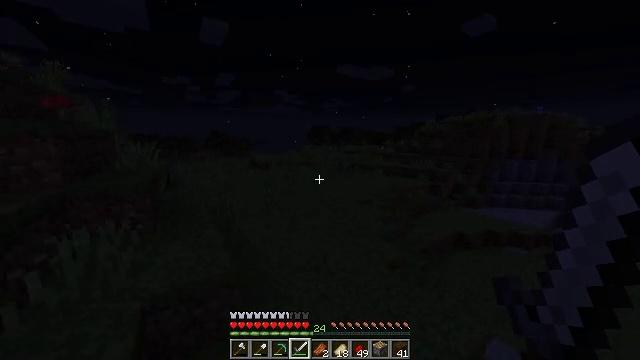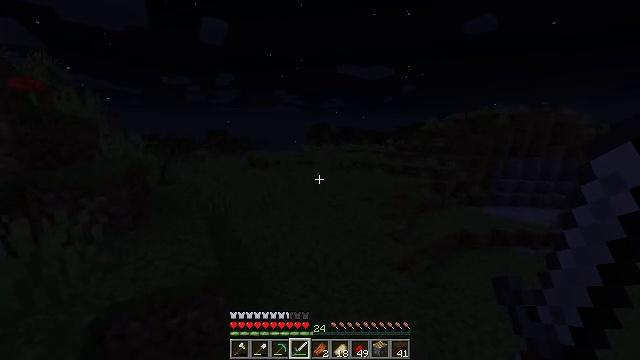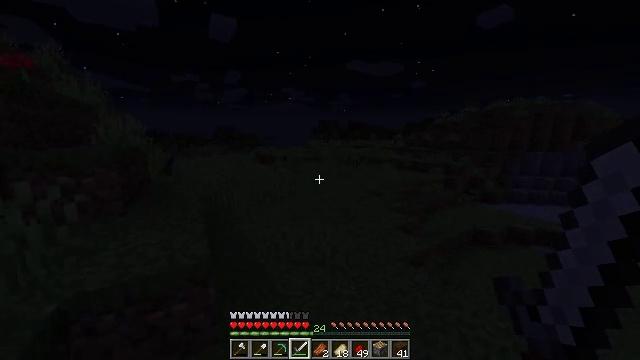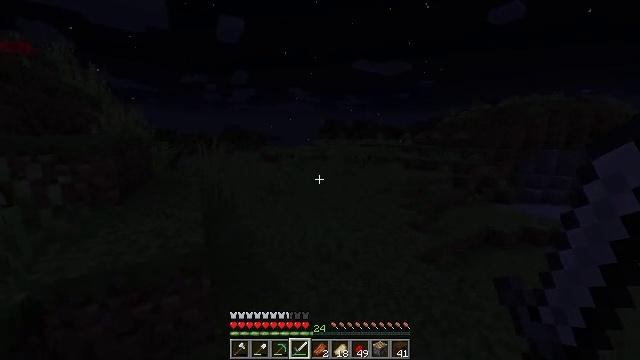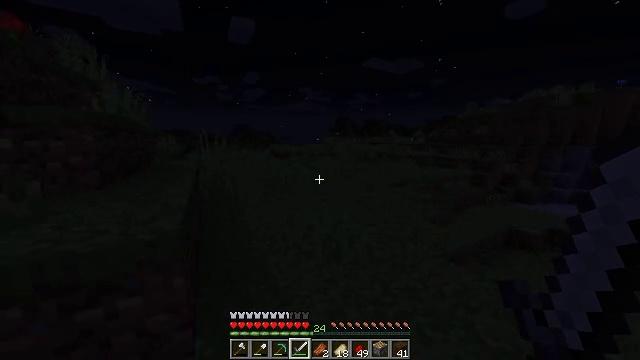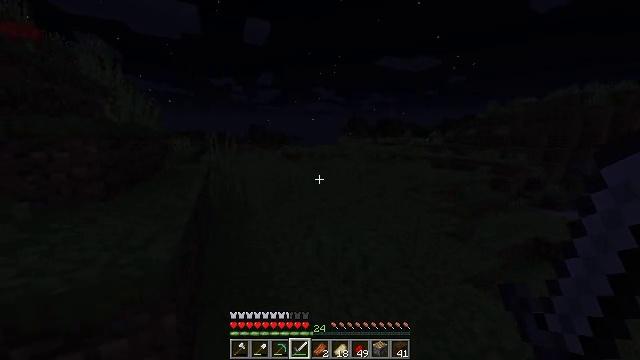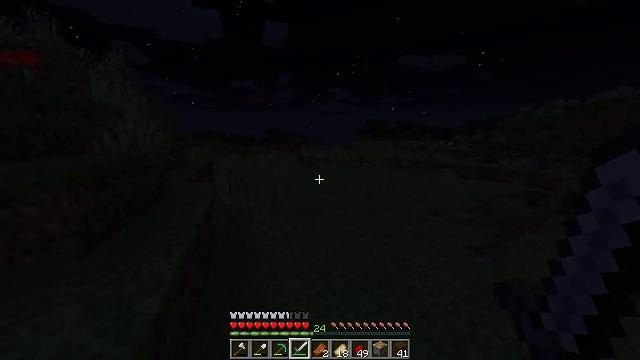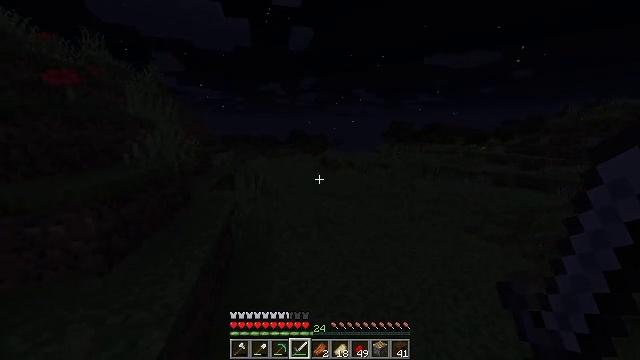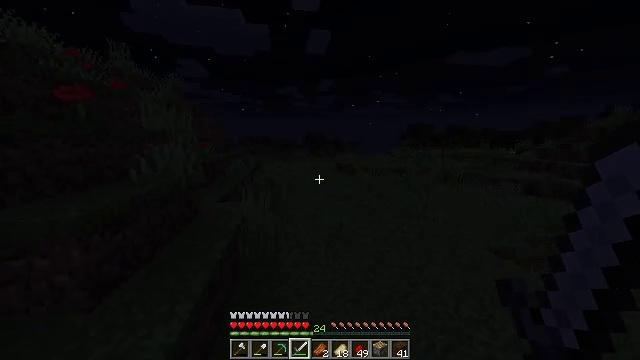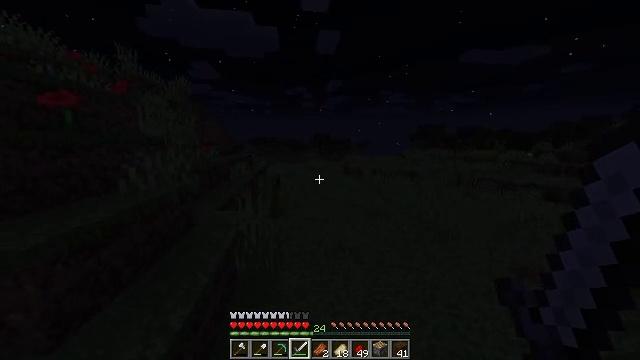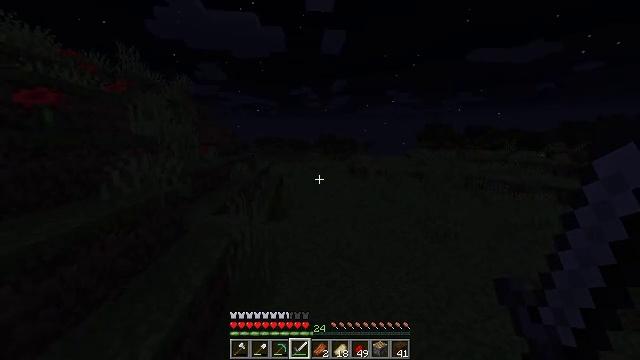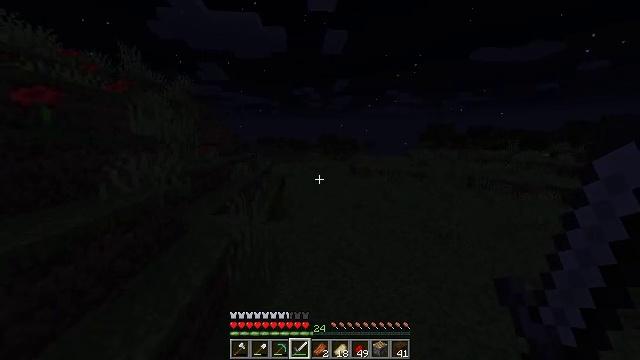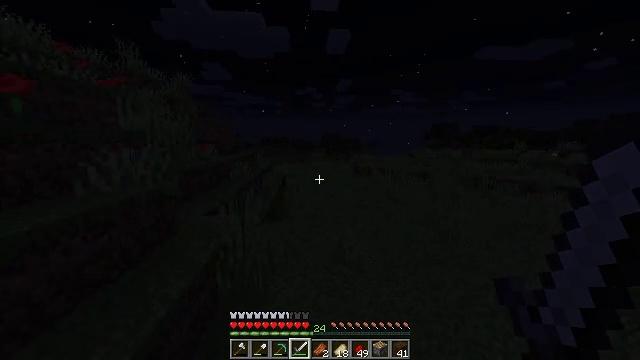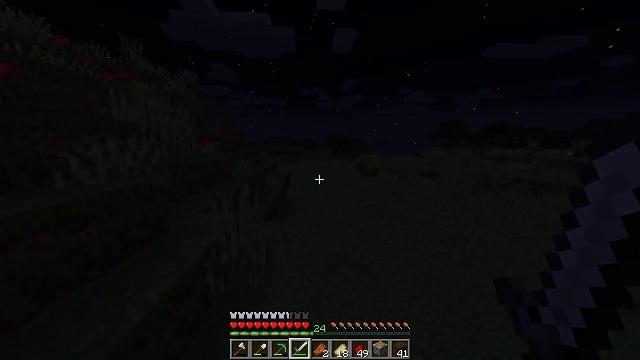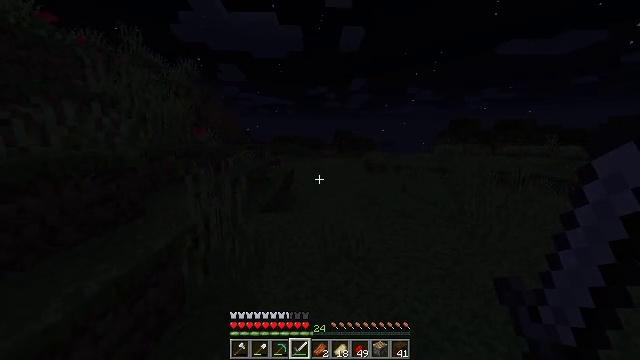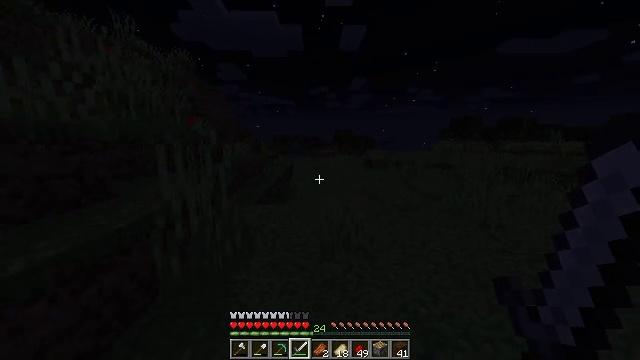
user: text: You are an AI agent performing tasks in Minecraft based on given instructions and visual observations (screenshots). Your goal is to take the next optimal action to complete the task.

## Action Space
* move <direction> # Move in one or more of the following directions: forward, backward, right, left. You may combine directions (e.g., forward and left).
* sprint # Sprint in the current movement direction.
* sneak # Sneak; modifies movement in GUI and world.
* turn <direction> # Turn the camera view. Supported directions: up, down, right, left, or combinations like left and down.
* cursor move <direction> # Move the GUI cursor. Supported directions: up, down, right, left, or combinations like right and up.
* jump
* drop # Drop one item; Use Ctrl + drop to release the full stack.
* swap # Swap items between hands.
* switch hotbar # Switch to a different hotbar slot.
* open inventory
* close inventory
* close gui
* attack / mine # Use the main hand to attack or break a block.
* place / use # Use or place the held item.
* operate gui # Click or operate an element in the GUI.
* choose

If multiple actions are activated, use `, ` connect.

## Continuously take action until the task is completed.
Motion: motion action
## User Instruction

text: Hunt mobs.
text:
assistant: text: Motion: move forward, jump
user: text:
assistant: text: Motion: move forward, turn left, jump
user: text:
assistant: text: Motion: move forward, sprint, turn left, jump
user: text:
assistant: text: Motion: move forward, sprint, turn left, jump
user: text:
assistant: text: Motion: move forward, sprint, turn left, jump
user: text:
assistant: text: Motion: move forward, sprint, turn left, jump
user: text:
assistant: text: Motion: move forward, sprint, turn left, jump
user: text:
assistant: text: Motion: move forward, sprint, turn left, jump
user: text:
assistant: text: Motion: move forward, turn left, jump
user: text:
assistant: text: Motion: move forward, turn left, jump
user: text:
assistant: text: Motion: move forward, jump
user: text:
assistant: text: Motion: move forward, jump
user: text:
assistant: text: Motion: move forward, turn left, jump
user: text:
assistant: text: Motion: move forward, turn left, jump
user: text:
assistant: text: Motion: move forward, jump
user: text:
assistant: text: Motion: move forward, sprint, jump
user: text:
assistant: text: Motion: move forward, sprint, jump
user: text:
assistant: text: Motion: move forward, sprint, jump
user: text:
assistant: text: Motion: move forward, sprint, jump
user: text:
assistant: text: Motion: move forward, sprint, jump
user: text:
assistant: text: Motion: move forward, sprint, jump
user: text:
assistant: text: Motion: move forward, jump
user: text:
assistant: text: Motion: move forward, jump
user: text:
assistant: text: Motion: move forward, jump
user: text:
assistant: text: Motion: move forward, jump
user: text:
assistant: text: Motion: move forward, jump
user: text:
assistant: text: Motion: move forward, jump
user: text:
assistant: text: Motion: move forward, sprint, jump
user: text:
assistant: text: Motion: move forward, sprint, jump
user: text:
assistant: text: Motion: move forward, sprint, jump